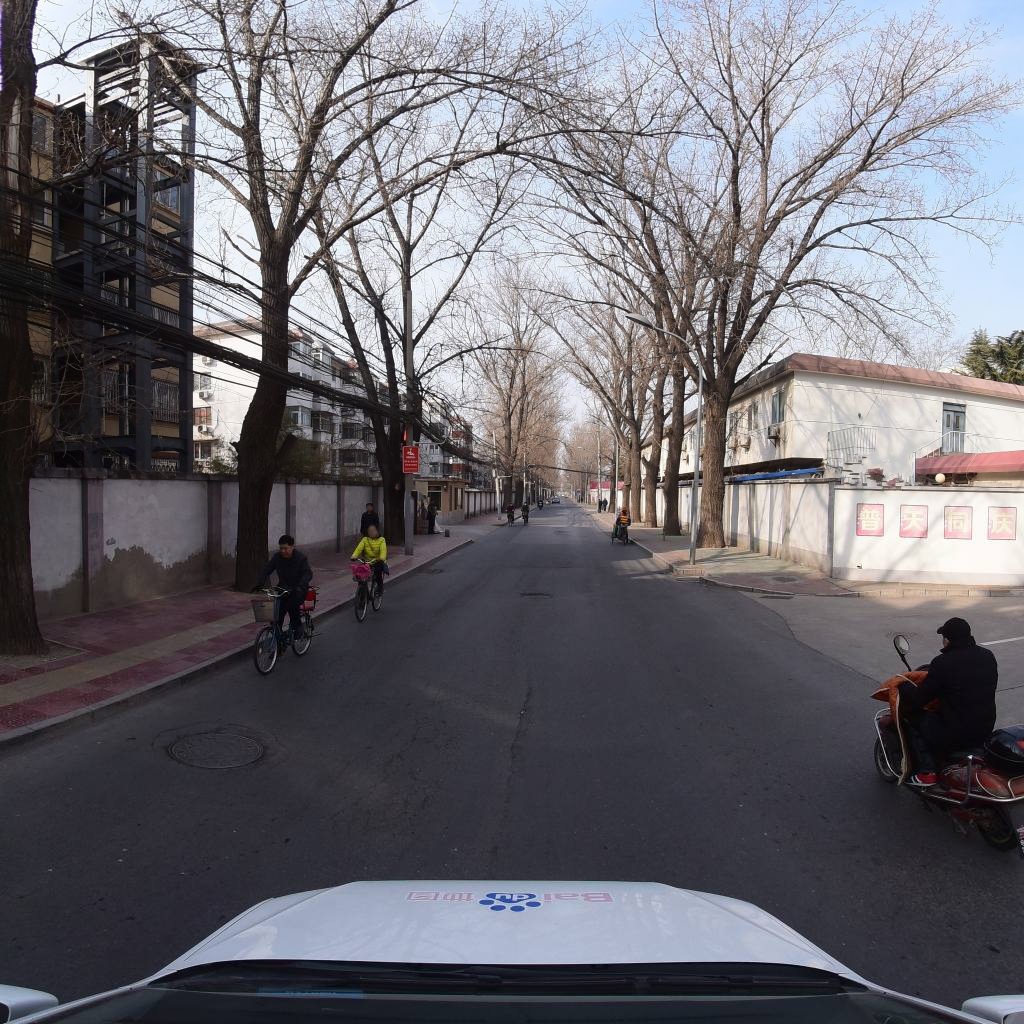
Region: Fengtai
Road damage annotations: longitudinal crack, manhole cover, alligator crack, manhole cover